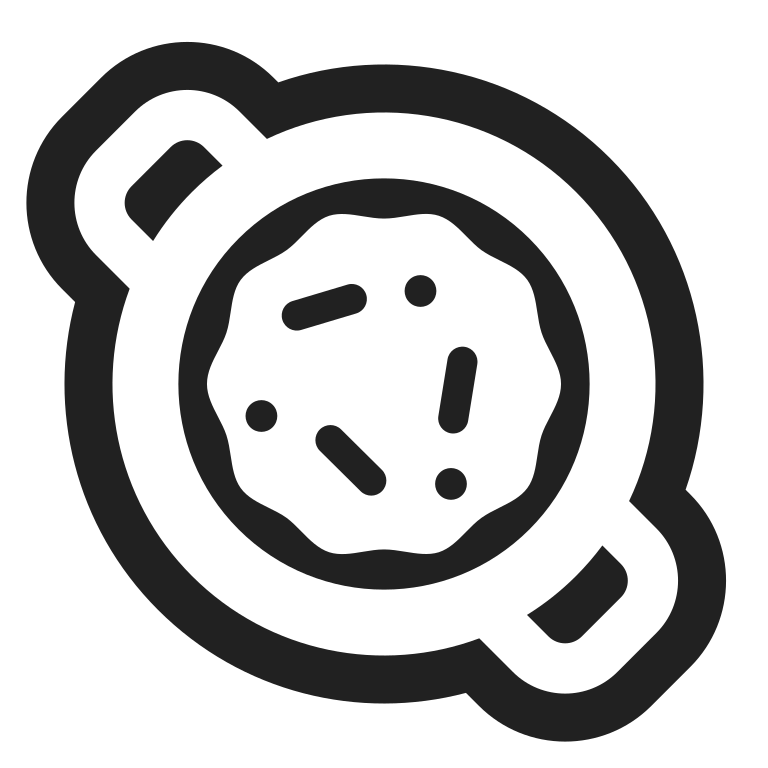
shallow pan of food high contrast